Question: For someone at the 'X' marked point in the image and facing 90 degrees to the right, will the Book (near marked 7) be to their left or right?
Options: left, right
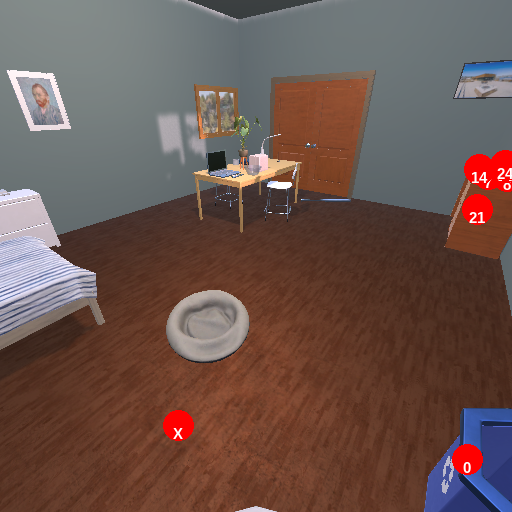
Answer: left